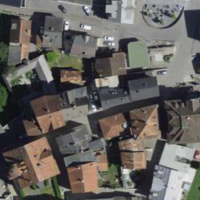
EUNIS habitat code: 54
Species observed at this site:
Passer domesticus